Aerial crown-view tile of a tropical tree (Barro Colorado Island, Panama), acquired 20250414:
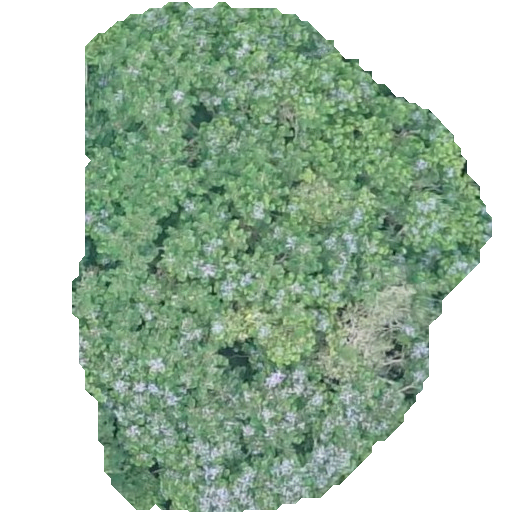
Species: Jacaranda copaia
GBIF accepted scientific name: Jacaranda copaia
Crown area: 238.045 m²